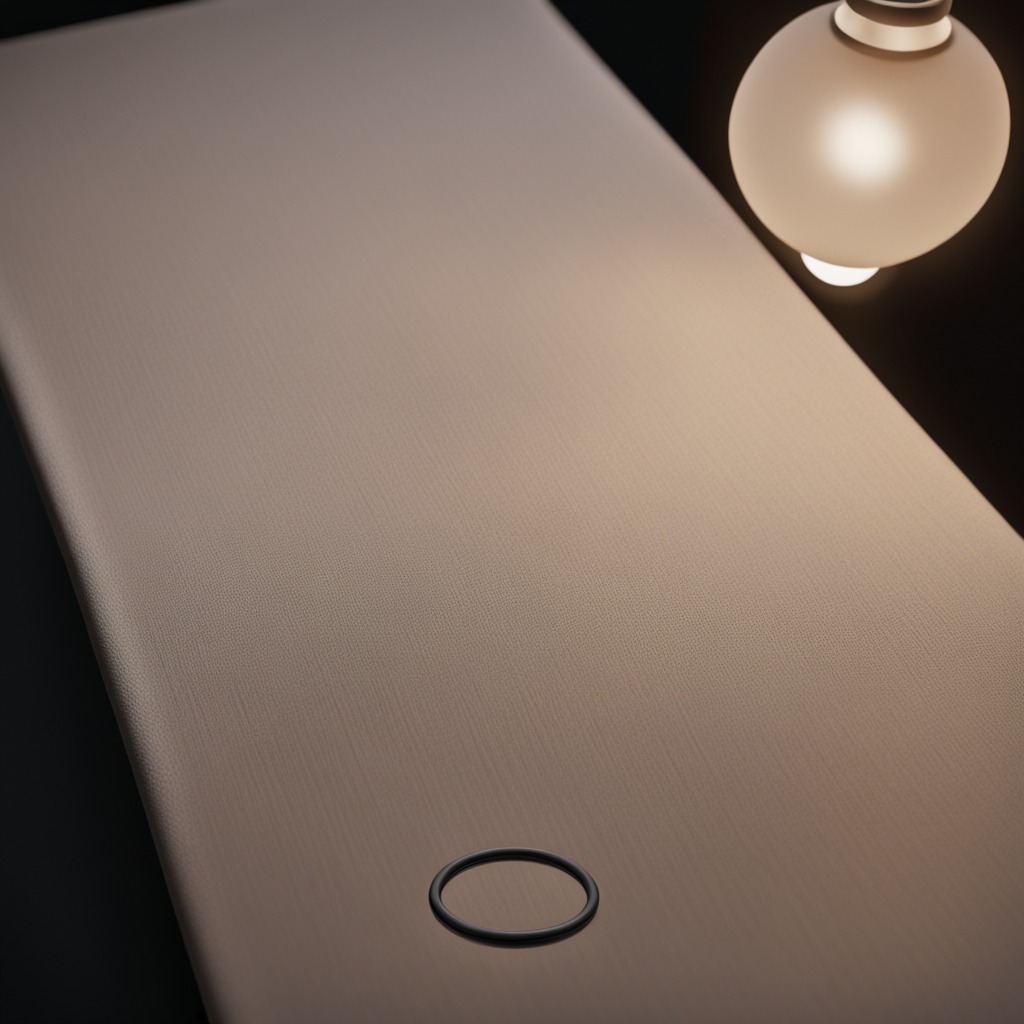
A rubber O-ring lying on a wooden table in a workshop at night.